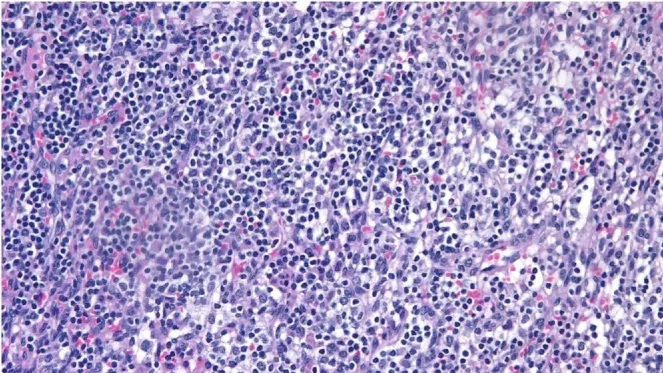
Histologic appearance of clear cell renal cell carcinoma on hematoxylin and eosin stain showing polygonal cells with marked clear cytoplasm and medium-sized nuclei with prominent nucleoli arranged in sheets and tiny clusters.
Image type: pathology (h&e)